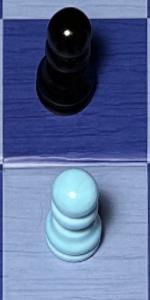
Label: Pawn_White